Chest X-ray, PA view. Patient: 23 years old, sex M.
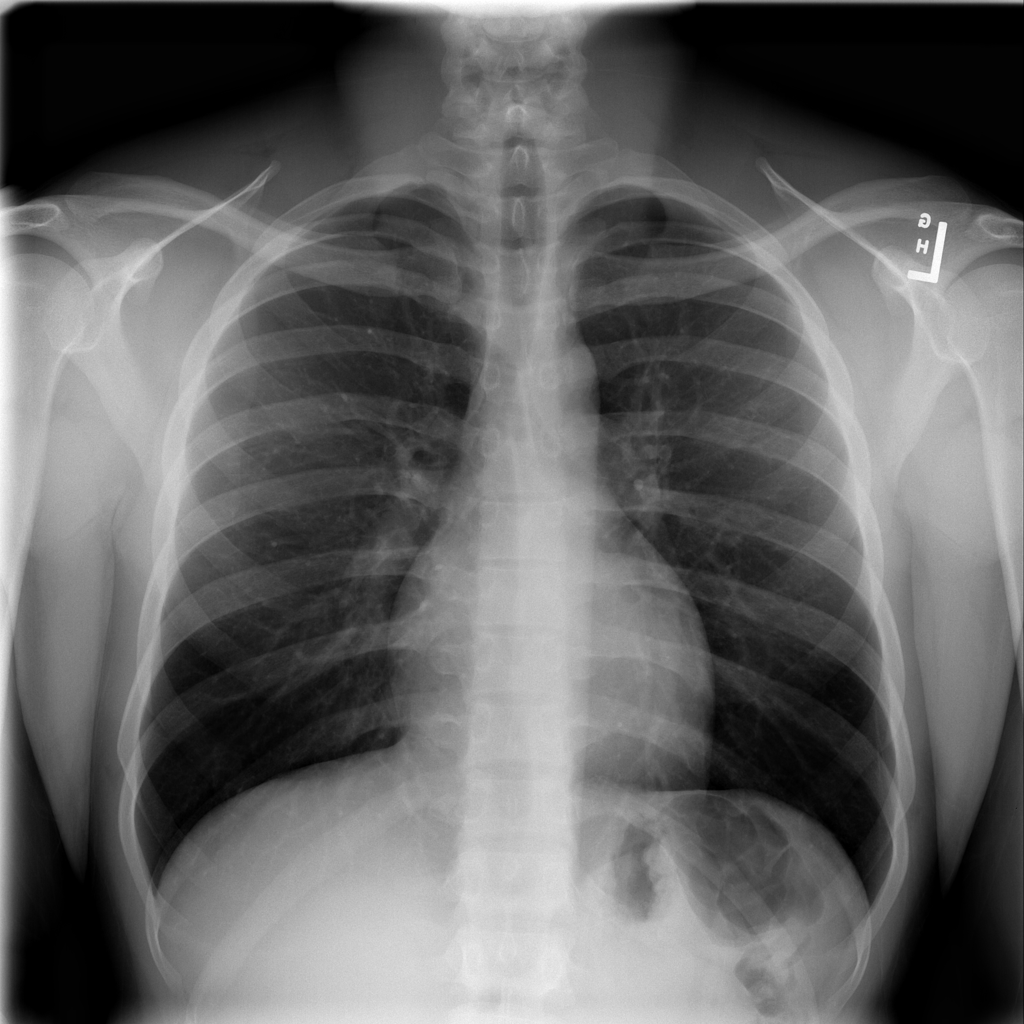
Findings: No Finding